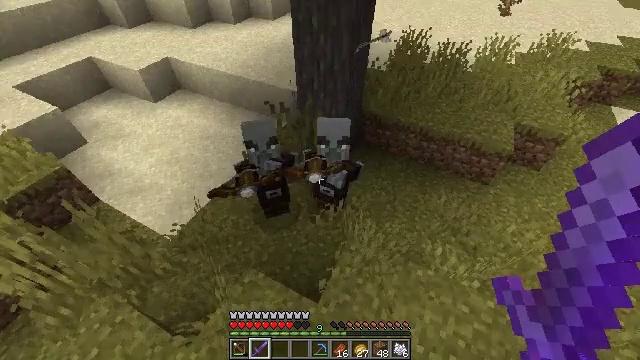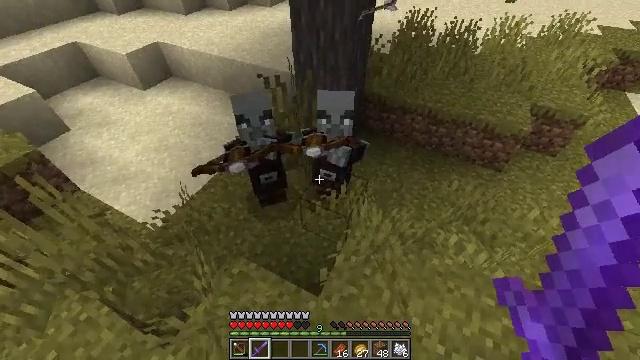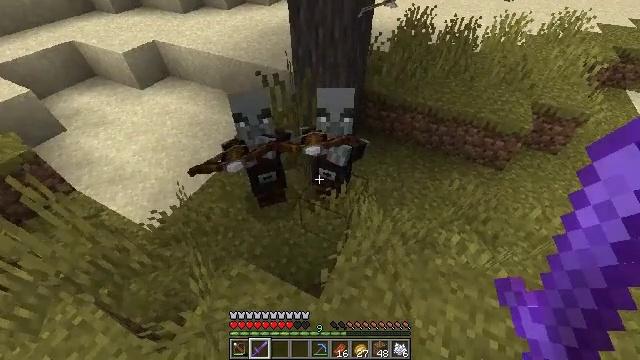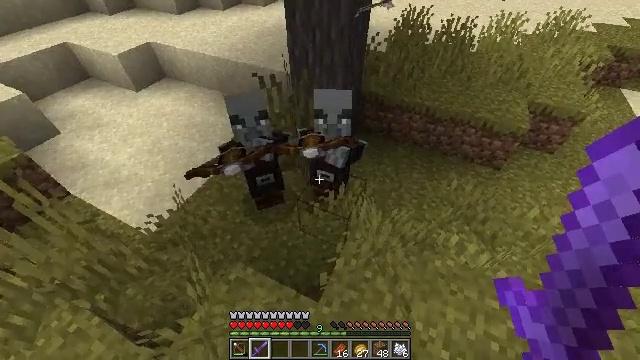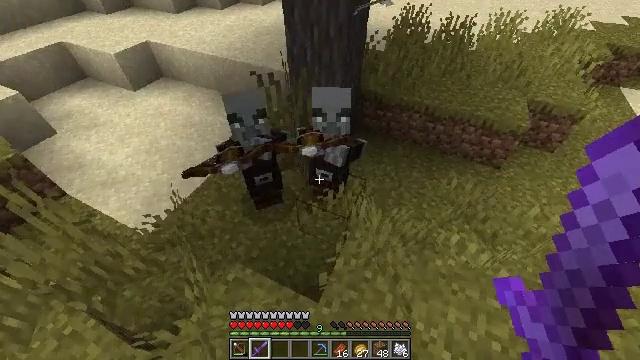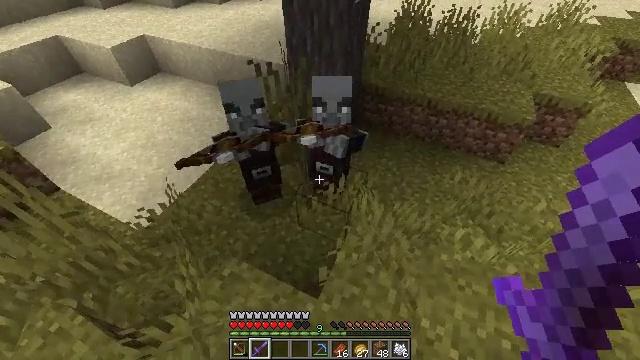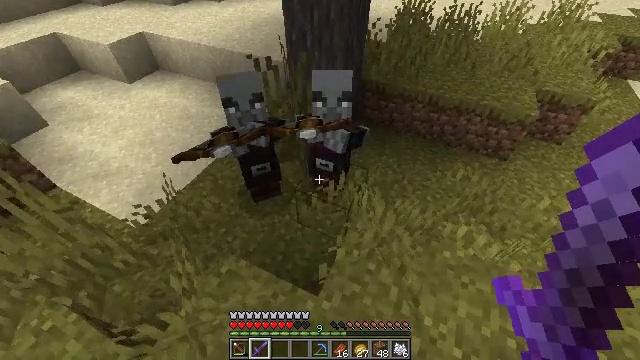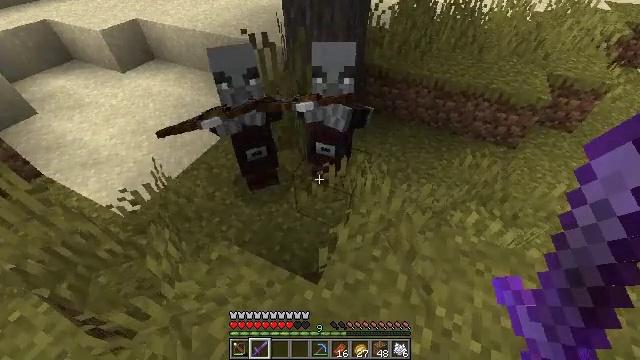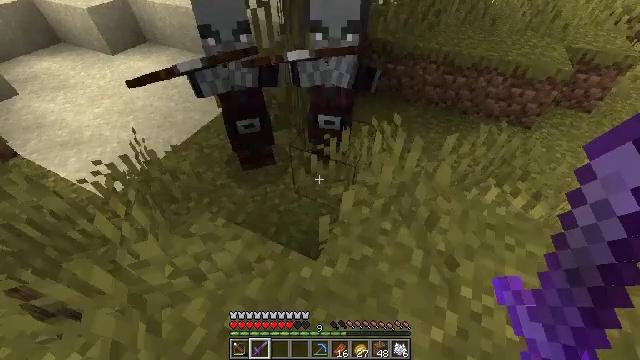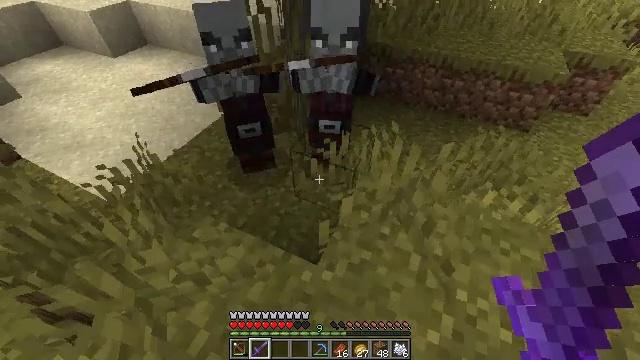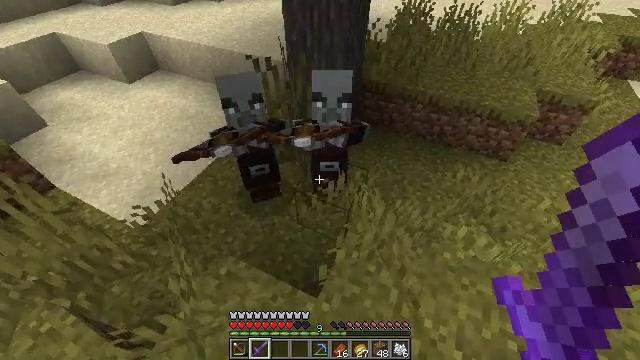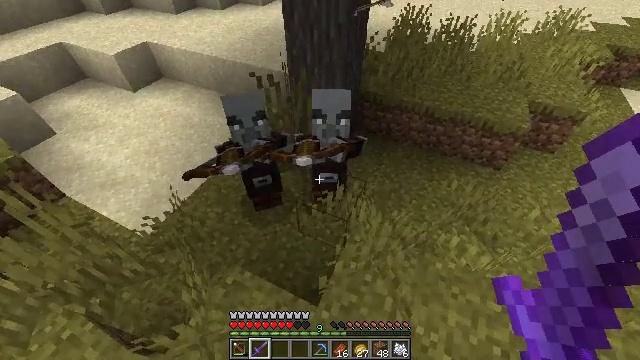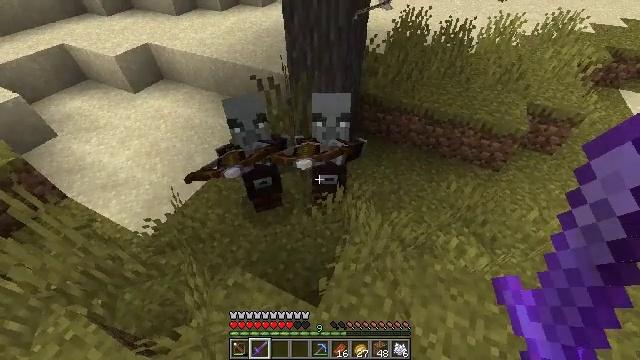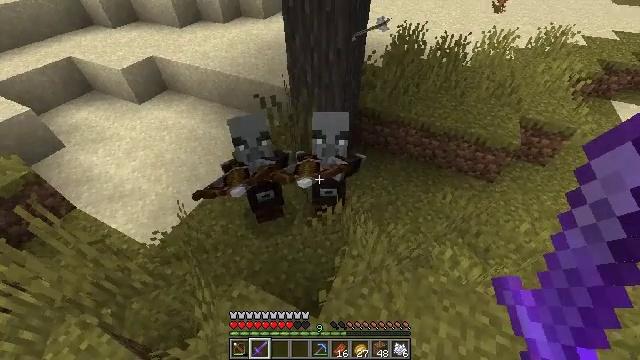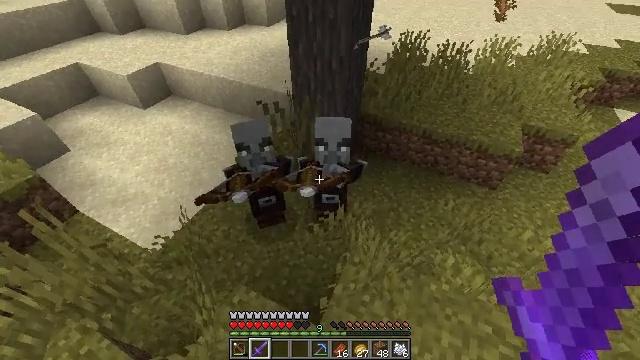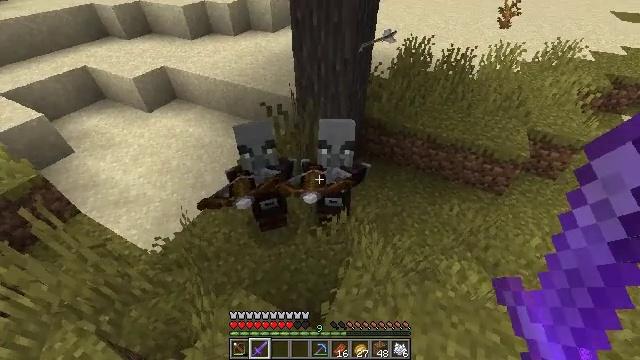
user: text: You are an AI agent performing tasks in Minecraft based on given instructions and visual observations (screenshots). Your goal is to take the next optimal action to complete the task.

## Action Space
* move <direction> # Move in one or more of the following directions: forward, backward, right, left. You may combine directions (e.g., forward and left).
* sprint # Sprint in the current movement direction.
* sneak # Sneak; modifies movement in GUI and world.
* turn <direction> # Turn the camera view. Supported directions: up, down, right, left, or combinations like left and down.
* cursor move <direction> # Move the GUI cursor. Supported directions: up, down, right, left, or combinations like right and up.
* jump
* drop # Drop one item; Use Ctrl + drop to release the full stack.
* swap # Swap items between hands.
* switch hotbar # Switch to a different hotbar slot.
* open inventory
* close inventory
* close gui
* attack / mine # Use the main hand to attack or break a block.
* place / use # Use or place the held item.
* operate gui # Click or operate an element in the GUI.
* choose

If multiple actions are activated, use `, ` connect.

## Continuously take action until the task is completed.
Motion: motion action
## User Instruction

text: Gather grass on the ground.
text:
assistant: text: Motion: no_op
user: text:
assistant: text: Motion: no_op
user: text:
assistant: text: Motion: no_op
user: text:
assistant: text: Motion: no_op
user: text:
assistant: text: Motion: no_op
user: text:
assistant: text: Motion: jump
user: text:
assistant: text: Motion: jump
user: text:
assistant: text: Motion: jump
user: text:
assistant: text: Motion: jump
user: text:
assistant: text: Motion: jump
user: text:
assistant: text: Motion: jump
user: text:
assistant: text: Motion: jump
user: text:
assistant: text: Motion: jump
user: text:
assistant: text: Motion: turn up, jump
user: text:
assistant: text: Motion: turn up, jump
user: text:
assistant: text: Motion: jump
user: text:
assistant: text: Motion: jump
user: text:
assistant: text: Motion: jump
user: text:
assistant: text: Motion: attack / mine, jump
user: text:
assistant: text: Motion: attack / mine
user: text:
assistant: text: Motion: attack / mine
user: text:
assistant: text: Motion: attack / mine
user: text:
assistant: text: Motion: attack / mine
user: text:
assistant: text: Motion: no_op